Question: I have created phonegap project.And successfully, it is running on AVD. But, when I tried to impport that project inside my eclipse workspace....nothing happened.
Here is the screenshot appering & no action taking place after I clicking finish.

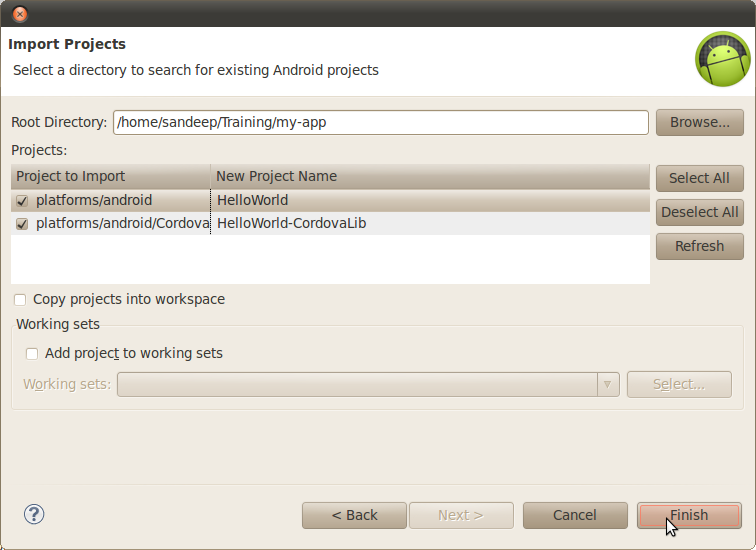
Answer: You should checked 'copy projects in to workspace'.
And make sure your project is properly built into android platforms.
Your final import will be like this on eclipse.
<URL>
Hope this will help you !!